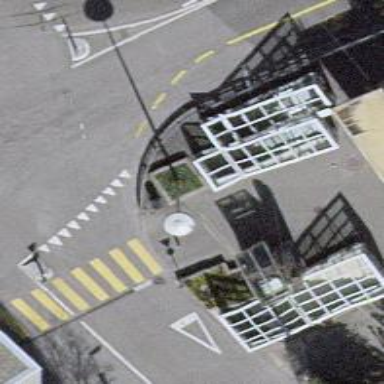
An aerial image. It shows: Bollard.